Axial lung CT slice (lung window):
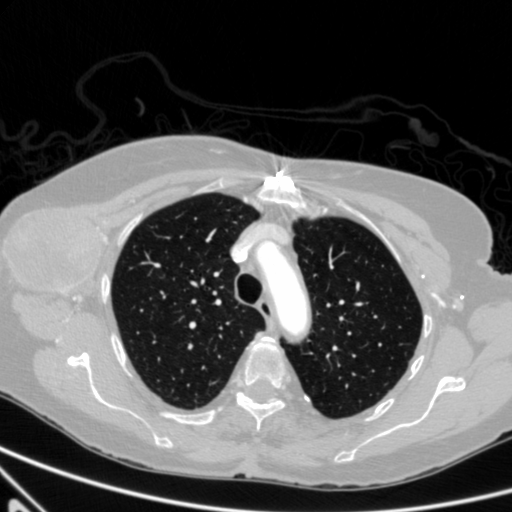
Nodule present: no